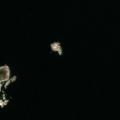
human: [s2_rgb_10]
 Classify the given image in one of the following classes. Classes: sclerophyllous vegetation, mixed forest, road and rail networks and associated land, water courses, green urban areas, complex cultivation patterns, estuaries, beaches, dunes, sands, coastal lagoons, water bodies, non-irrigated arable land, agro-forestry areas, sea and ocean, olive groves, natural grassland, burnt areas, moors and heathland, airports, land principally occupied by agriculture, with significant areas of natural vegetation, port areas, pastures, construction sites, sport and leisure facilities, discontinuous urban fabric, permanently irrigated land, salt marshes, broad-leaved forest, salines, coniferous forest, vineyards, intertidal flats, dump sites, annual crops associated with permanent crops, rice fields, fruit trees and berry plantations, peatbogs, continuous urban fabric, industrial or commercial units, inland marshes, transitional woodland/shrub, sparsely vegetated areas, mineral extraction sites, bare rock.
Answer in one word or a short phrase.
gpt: sea and ocean